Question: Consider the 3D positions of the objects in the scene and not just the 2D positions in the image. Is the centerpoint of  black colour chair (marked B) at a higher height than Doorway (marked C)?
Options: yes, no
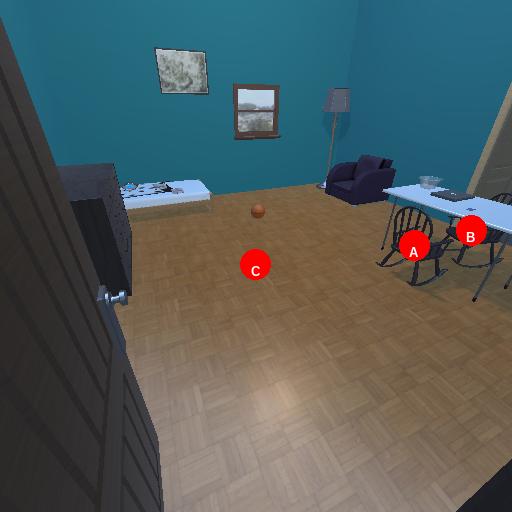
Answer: yes